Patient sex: M
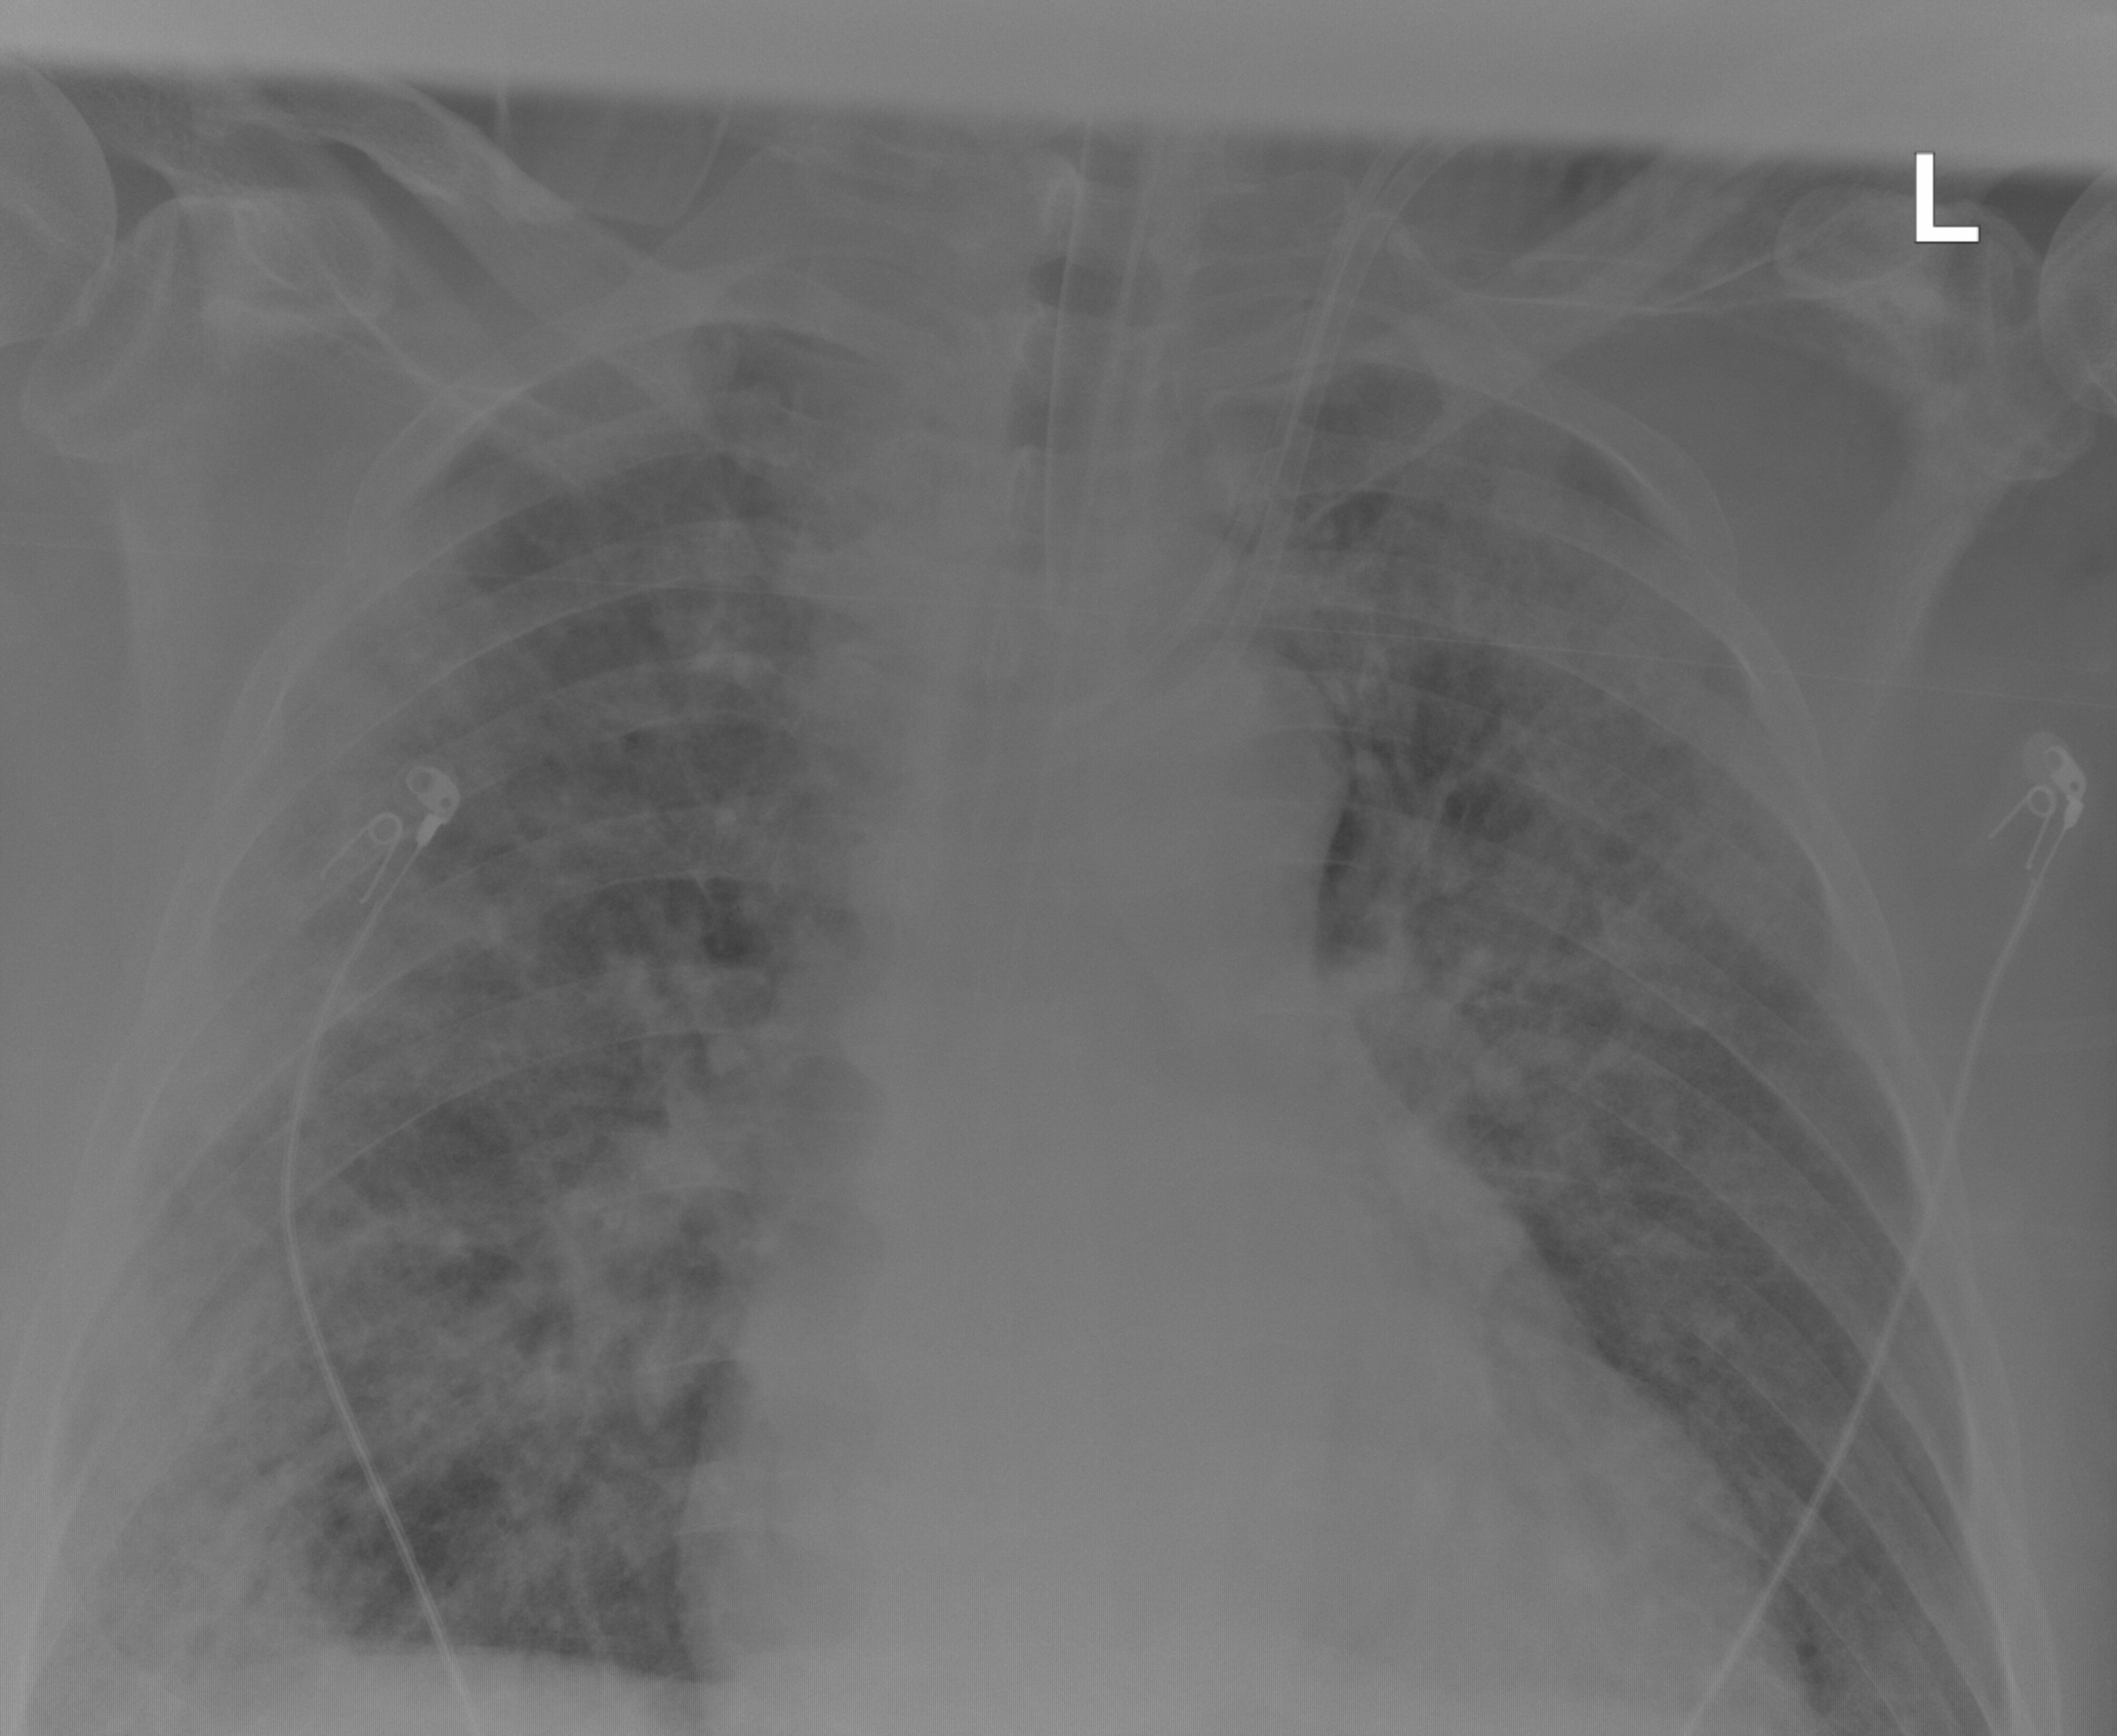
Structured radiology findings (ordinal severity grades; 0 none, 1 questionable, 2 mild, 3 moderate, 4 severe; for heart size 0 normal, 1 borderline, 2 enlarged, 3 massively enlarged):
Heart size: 2
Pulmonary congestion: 2
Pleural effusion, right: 0
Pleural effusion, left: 0
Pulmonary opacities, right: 3
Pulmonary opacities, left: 3
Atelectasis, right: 3
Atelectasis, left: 3